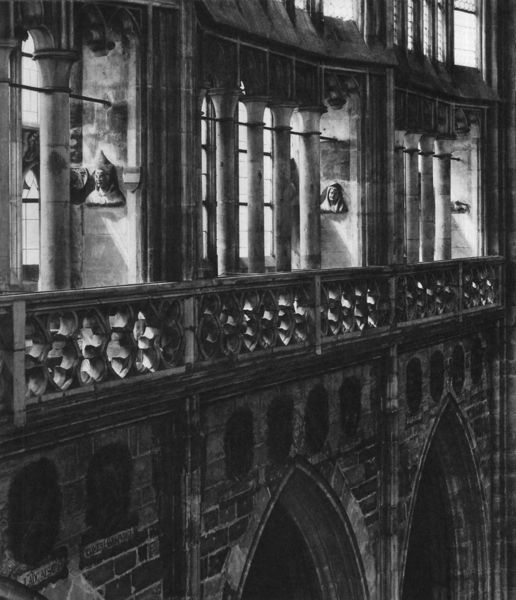
Titel: Veitsdom in Prag
Standort: Prag, Veitsdom (EU - Tschechische Republik)
Schlagwörter: weiß, bäume, fenster, grau, licht, schmuck, schwarz, säule, säulen, terasse, ornament, alt, stein, steine, kirche, innen, gotik, amphoren, skulptur, balkon, düster, bogen, mauer, grafik, figuren, spitz, detail, büste, floral, geländer, tor, galerie, foto, gang, höhe, kathedrale, ausstellung, portal, obergaden, seitenschiff, spitzbogen, spitzbögen, mittelalter, rundbögen, romanik, büsten, masswerk, kapitel, gallerie, kreuzgang, bauplastik, oberlicht, balustraden, lichtgaden, burgh, innrenraum